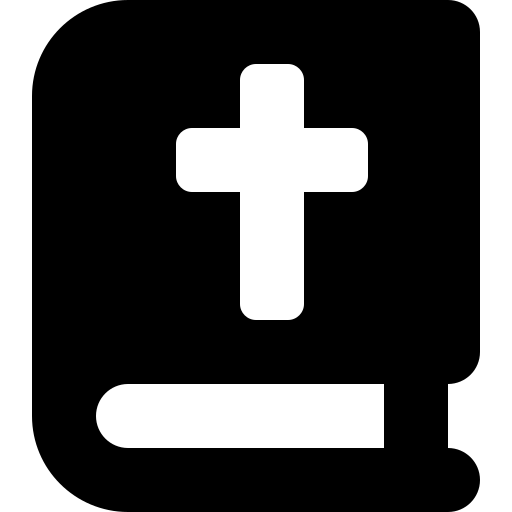
Tags: icon, FontAwesome, fa-icon, solid, book, bible